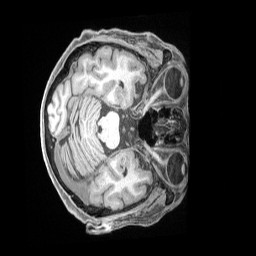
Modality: T1w
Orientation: axial
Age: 69
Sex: female
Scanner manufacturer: siemens
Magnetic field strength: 3 T
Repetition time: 2.5 s
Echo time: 0.00222 s